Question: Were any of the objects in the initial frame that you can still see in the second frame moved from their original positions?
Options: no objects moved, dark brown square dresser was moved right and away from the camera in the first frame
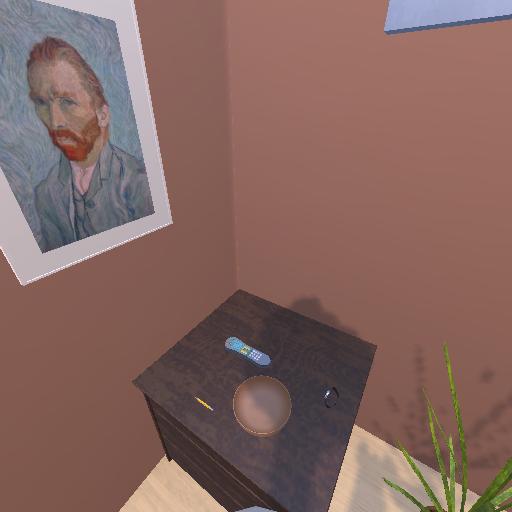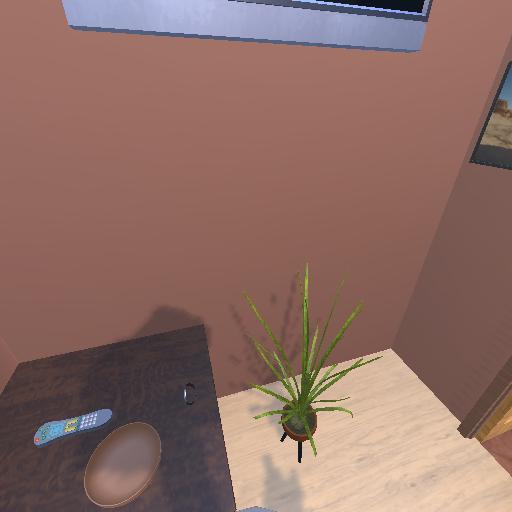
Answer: no objects moved